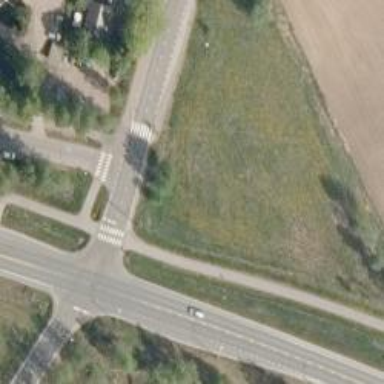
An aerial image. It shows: Marked road crossing.